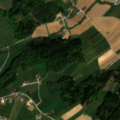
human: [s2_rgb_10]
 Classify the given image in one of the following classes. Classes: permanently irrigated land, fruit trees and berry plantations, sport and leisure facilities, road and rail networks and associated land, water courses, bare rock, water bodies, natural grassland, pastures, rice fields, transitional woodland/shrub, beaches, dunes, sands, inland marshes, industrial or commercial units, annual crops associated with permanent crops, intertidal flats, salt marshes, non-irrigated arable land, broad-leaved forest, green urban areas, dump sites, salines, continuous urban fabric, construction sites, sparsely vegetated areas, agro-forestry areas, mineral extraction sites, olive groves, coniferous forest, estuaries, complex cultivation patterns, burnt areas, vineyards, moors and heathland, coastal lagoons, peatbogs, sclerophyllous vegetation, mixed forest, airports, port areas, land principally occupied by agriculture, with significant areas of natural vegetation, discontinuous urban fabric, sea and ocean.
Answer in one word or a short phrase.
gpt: discontinuous urban fabric, non-irrigated arable land, complex cultivation patterns, land principally occupied by agriculture, with significant areas of natural vegetation, mixed forest